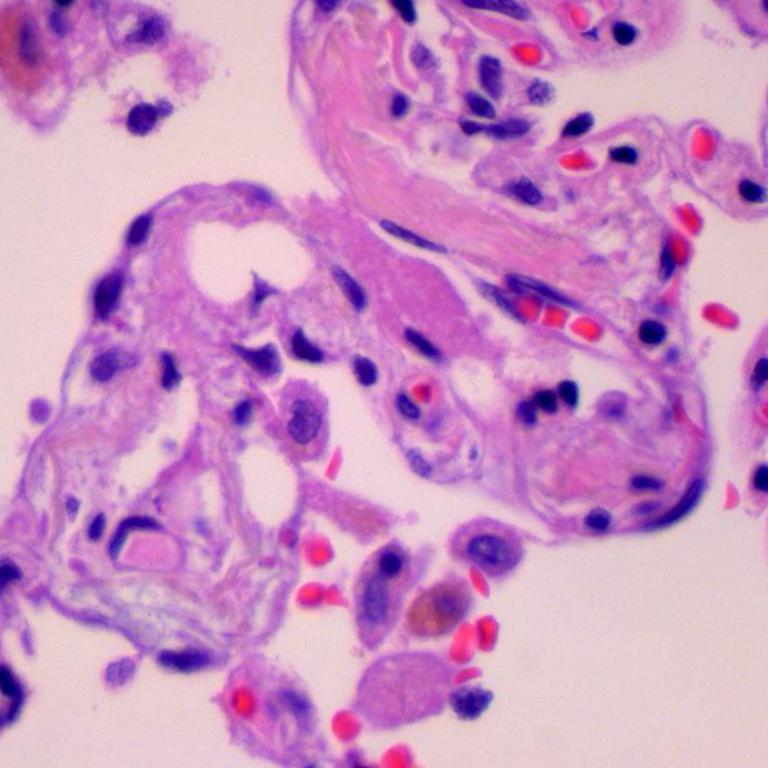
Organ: lung
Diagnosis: benign